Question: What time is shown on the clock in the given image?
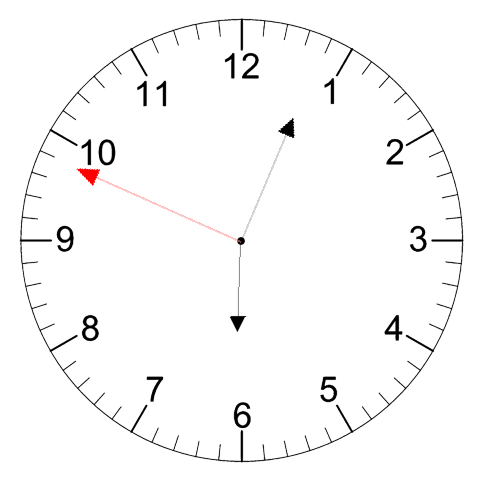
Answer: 06:03:49